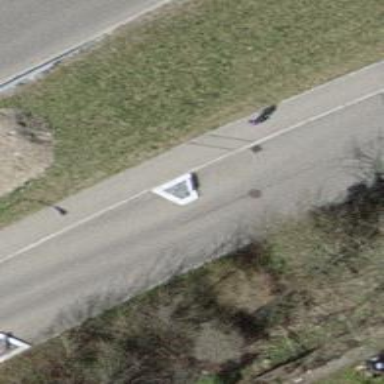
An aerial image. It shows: Traffic calming feature called choker.